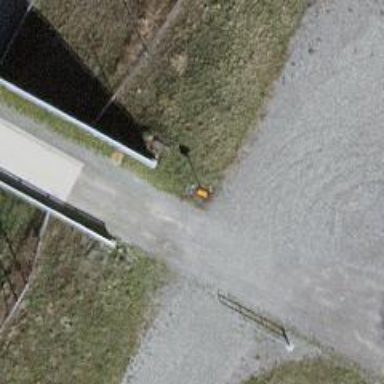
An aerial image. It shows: Paved track running over bridge with grade1 tracktype.